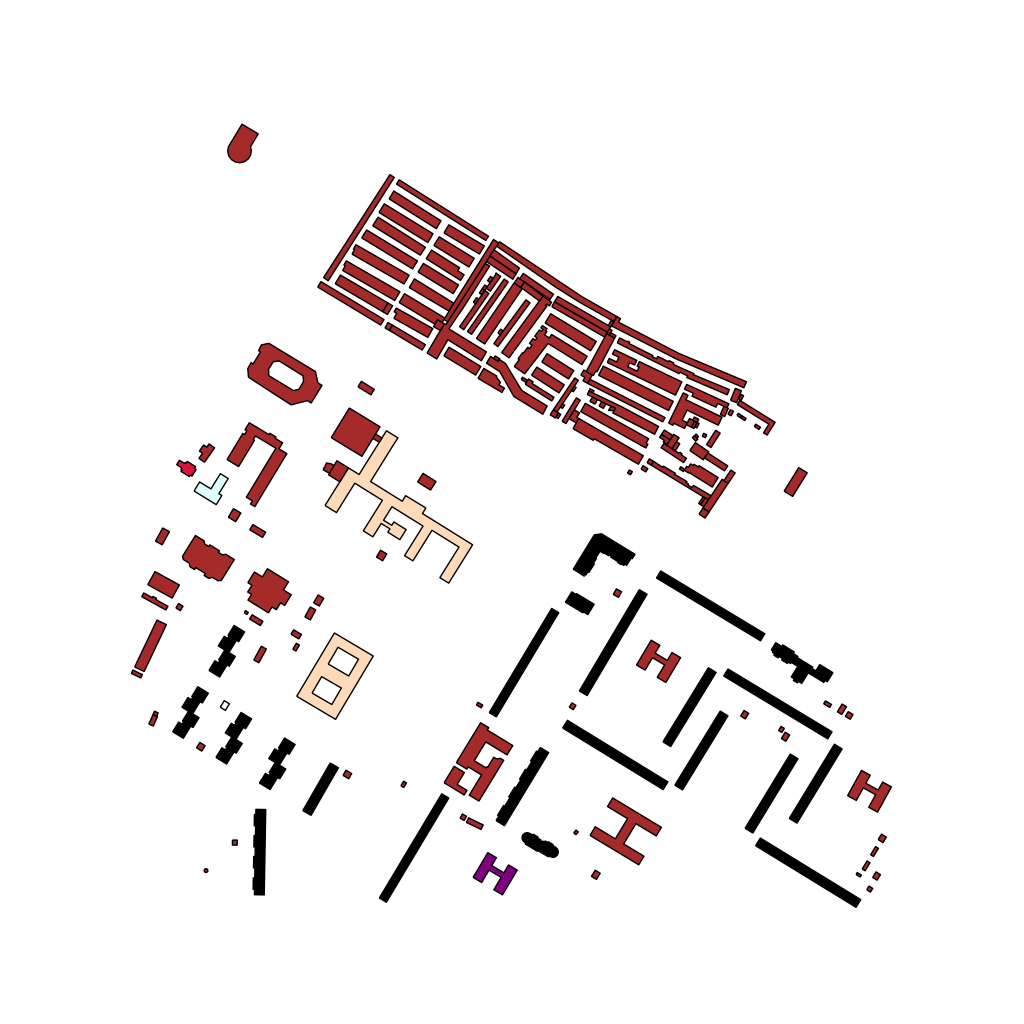
Tags: overhead vector_map, business, recreation, residential, special, modern, soviet, high_rise, individual_rise, low_rise, density_2, Building, Church, Facility, Grocery, Hospital, Kinder, Morgue, 1.0 km²